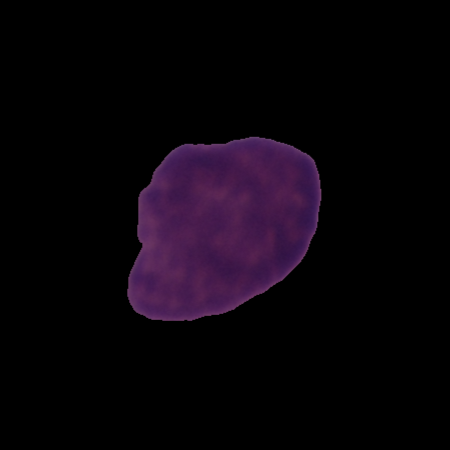
Label: healthy